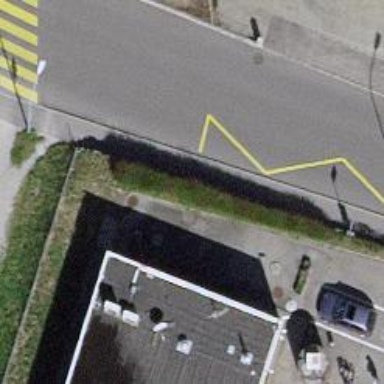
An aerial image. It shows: Sidewalk with public transport platform.